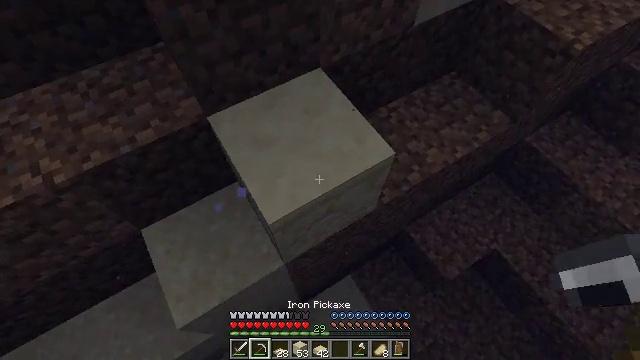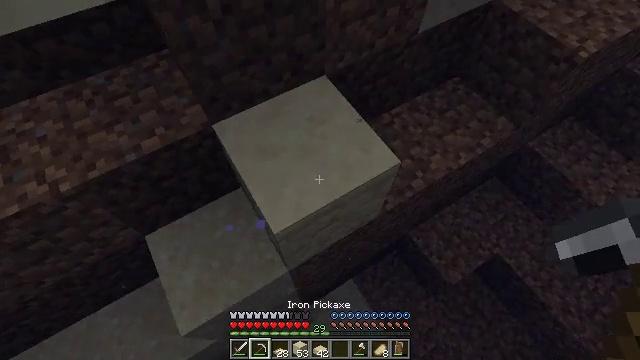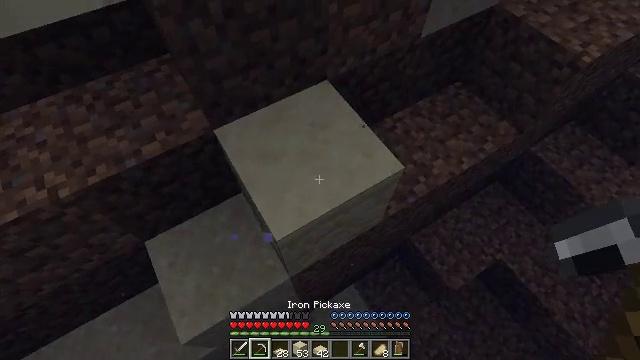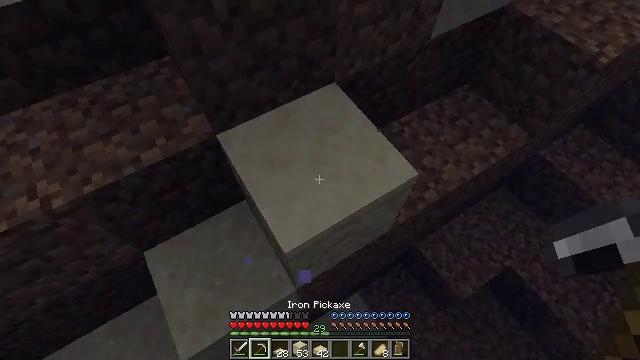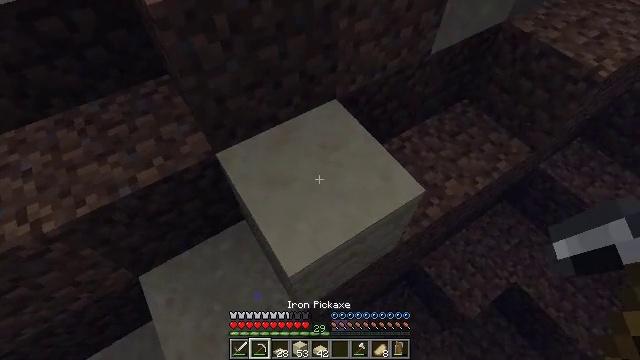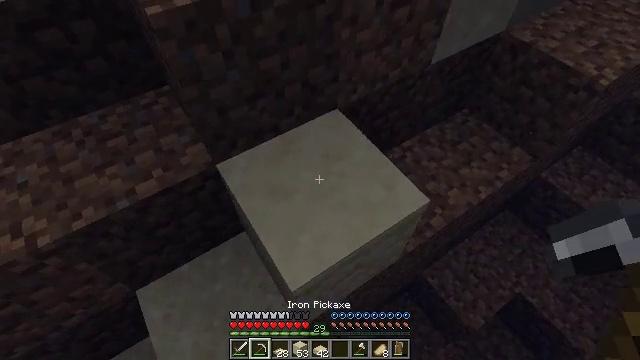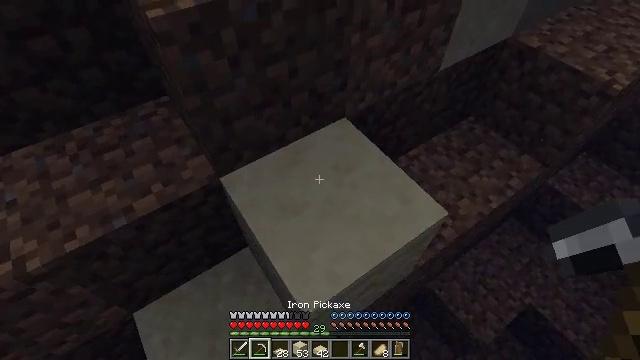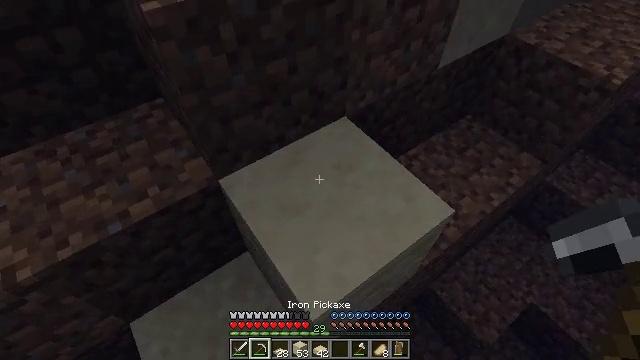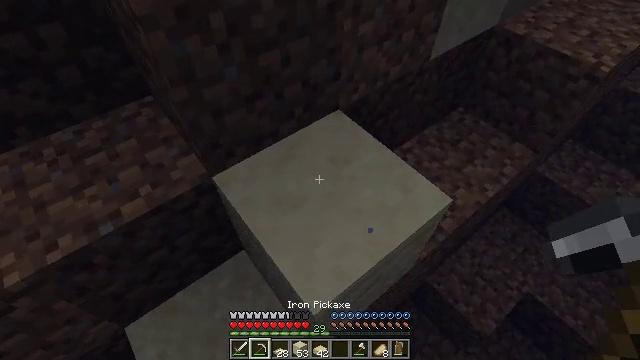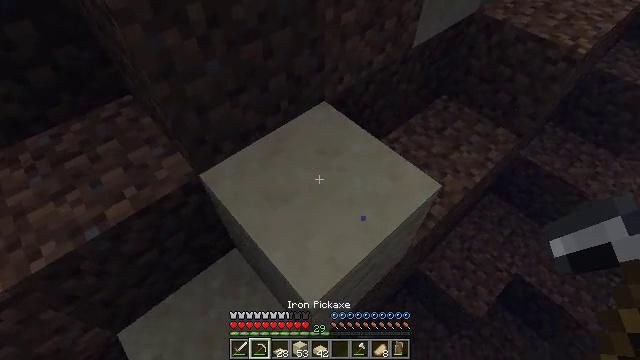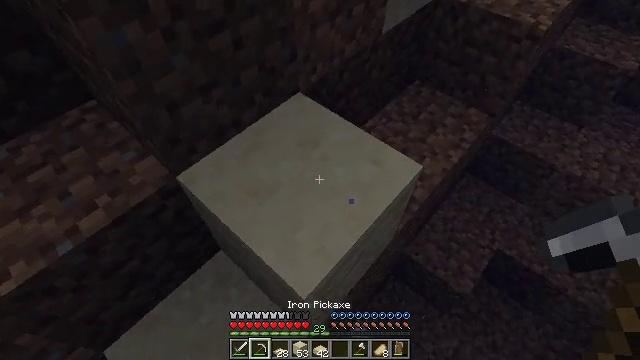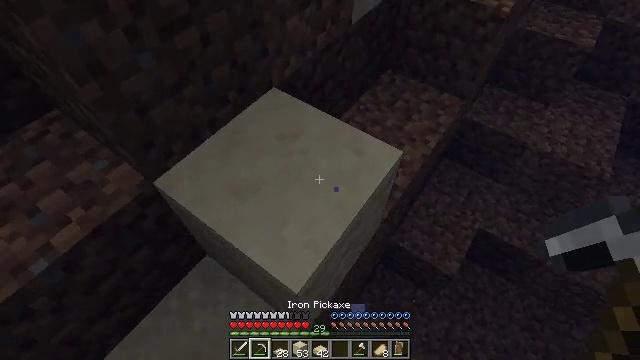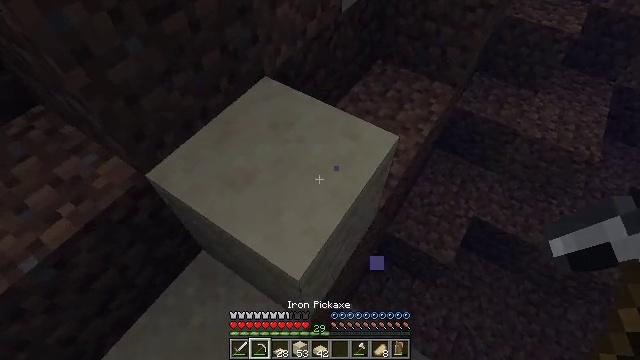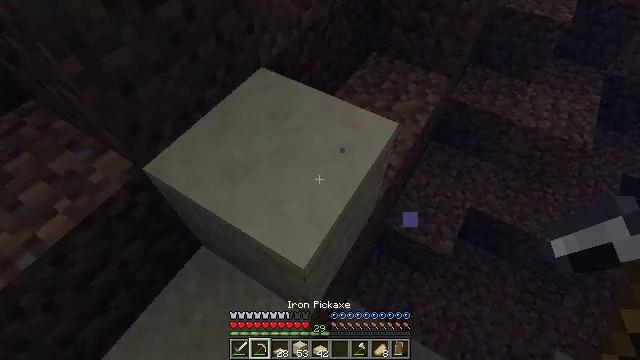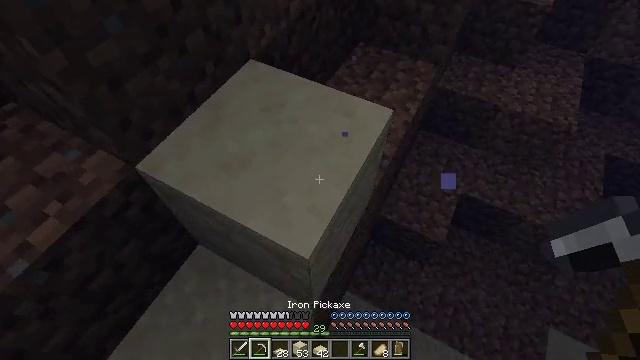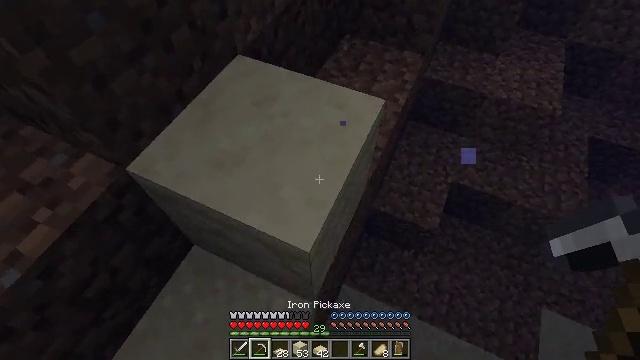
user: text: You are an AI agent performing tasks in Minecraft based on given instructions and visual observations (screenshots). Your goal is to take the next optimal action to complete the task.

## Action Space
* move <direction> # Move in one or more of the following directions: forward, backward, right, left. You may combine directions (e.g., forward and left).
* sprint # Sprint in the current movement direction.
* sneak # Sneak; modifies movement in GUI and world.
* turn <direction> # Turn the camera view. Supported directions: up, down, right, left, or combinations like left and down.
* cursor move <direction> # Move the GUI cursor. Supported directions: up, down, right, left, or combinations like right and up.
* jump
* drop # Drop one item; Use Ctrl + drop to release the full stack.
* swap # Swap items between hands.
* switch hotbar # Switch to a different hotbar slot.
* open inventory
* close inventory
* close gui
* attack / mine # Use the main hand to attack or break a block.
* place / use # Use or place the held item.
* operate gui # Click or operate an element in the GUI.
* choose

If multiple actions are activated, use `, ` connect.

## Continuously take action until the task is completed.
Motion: motion action
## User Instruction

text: Attack the sandstone slab to gather it.
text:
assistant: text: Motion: move forward and move left
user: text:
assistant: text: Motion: move forward and move left
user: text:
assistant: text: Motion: move forward and move left
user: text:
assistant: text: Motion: move forward and move left, turn right and up
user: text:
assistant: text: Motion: move forward and move left, turn up
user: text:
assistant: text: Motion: move forward and move left, turn right and up
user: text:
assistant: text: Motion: move left, turn right
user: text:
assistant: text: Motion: move forward and move left, turn right
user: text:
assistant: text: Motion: move forward and move left, turn right
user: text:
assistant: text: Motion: move forward and move left, turn right
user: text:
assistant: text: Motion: move left, turn right
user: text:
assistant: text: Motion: move left, turn right
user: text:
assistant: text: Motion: move left, turn right
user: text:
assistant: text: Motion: move left, turn right
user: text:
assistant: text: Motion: move left, turn right
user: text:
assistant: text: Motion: move left, sneak, turn right
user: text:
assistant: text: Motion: move left, sneak, turn right
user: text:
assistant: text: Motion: move left, sneak
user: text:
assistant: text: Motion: move left, sneak, turn up
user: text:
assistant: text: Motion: move left, sneak, turn up
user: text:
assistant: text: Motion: move left, sneak, turn up
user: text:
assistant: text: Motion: move left, sneak, turn up
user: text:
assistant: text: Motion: move left, sneak, turn right and up
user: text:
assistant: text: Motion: sneak, turn right and up
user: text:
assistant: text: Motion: sneak, turn up, attack / mine
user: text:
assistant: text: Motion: sneak, attack / mine
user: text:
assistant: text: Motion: sneak, attack / mine
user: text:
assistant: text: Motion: turn right, attack / mine
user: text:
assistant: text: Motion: turn right and down, attack / mine
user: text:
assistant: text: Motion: turn right and down, attack / mine